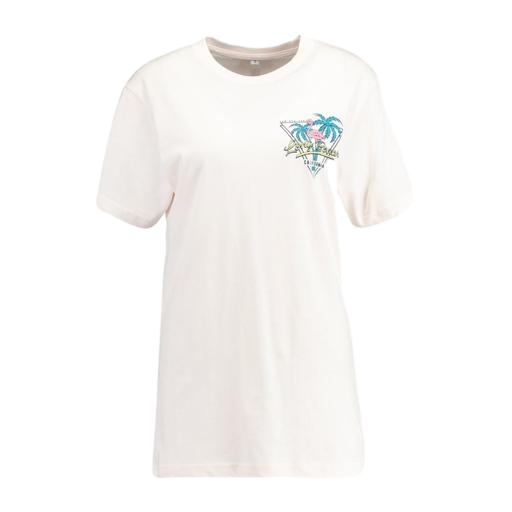
white short-sleeve tropical graphic tee, t-shirt twist graphic, coconuts tee, white background